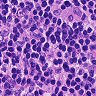
Metastatic tissue present: no